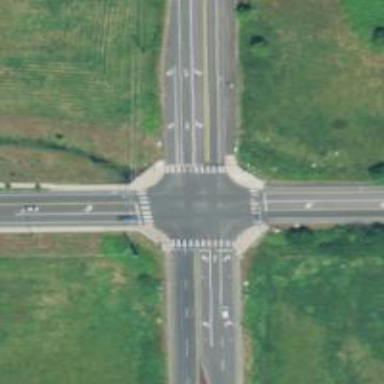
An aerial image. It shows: Crossing road.